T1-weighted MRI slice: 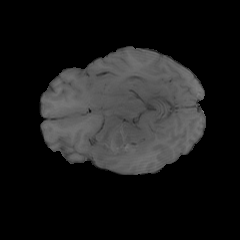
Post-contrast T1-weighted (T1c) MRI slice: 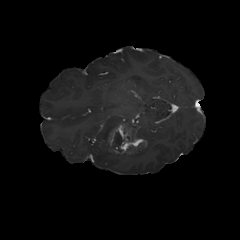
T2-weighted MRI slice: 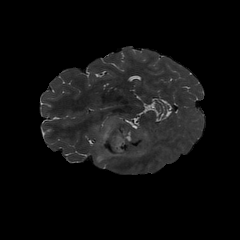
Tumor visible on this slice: yes